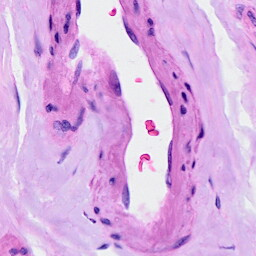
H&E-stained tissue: Ovarian